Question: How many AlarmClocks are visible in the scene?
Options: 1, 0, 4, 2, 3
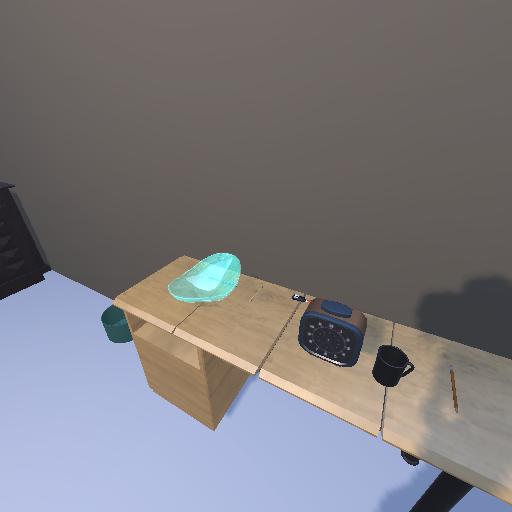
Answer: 1